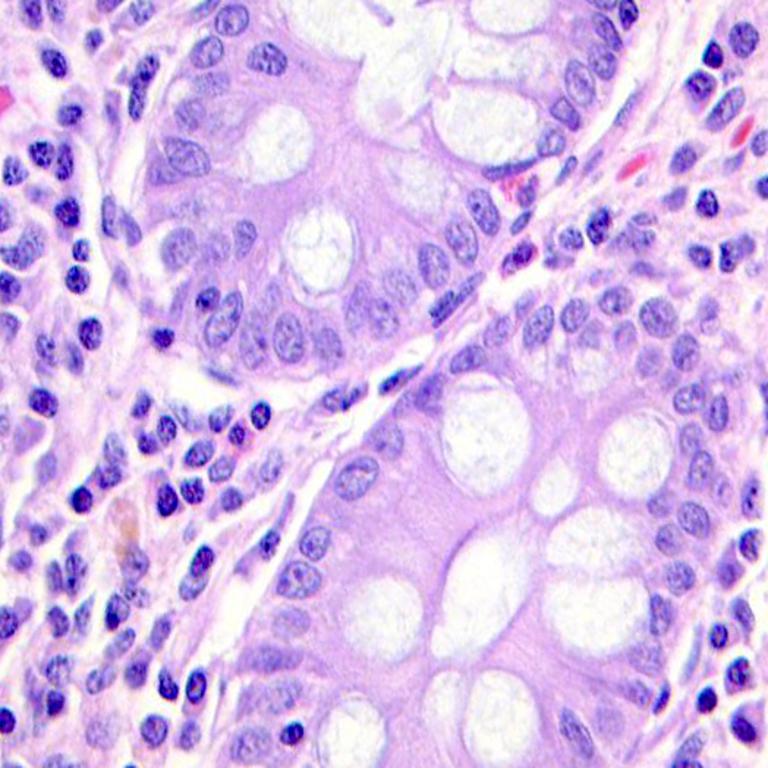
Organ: colon
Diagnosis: benign